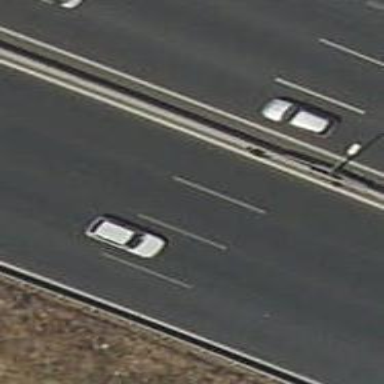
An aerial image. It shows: View of motorway.